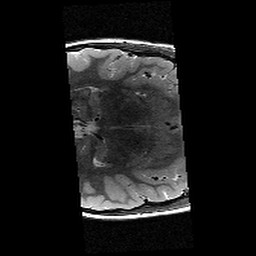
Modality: T2w
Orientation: axial
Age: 11
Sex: male
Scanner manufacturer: siemens
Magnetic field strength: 3 T
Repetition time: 9.23 s
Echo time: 0.067 s